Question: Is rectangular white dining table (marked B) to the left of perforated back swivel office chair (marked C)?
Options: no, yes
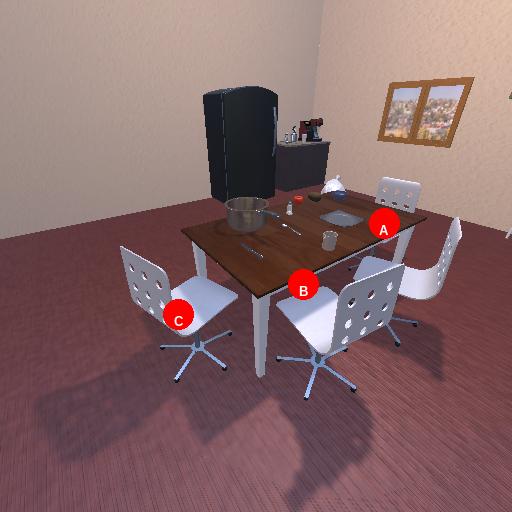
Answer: no